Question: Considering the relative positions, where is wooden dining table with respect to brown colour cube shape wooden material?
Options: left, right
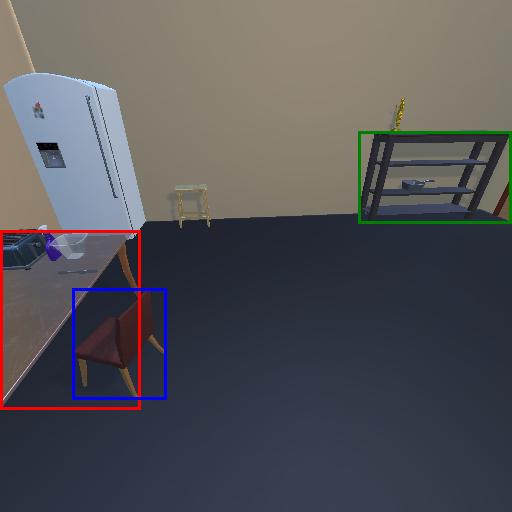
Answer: left